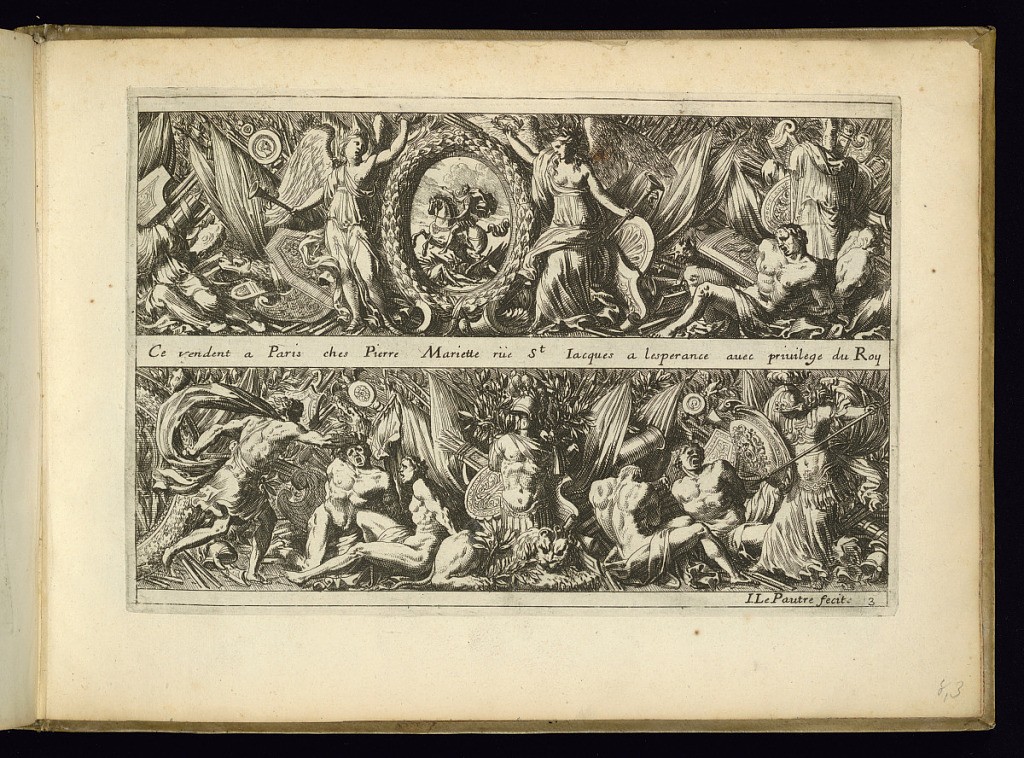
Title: Two Frieze Designs
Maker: Jean Le Pautre, French, 1618–1682
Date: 1657–82
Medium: Etching on laid paper
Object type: Print
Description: Two frieze designs with trophies of arms, male prisoners with arms bound, a lion, two winged female figures of Victory flanking an oval medallion with a figure on horseback, arms and armor, weapons. The plate is signed and numbered.